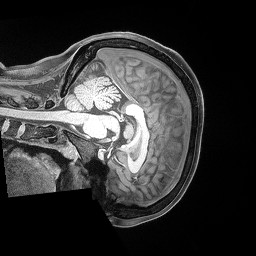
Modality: T1w
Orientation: sagittal
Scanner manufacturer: siemens
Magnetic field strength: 3 T
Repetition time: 2.53 s
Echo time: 0.00169 s